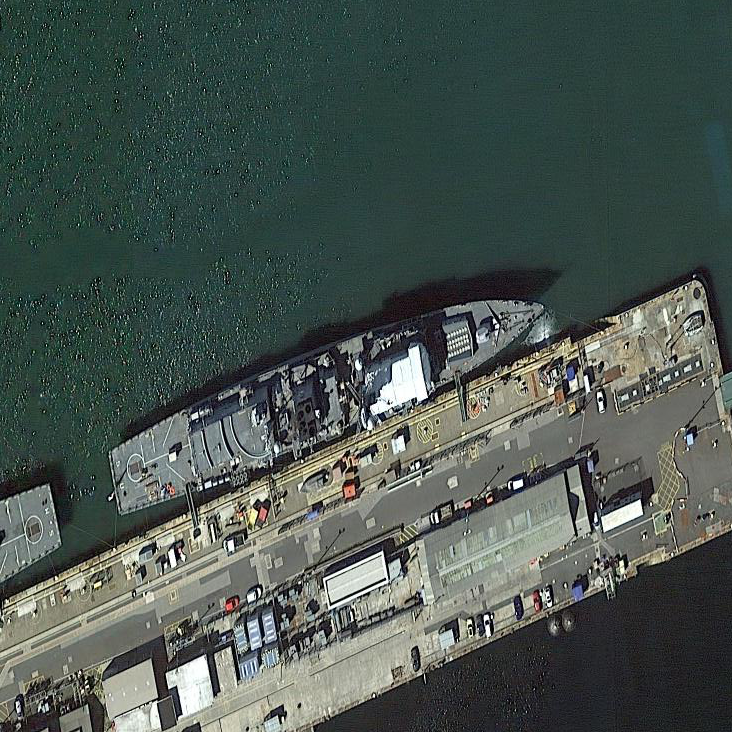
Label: destroyer